Question: I'm designing a new button for an app, I'd like to avoid coding as I have to use the same button style through the app. I added some attributes and it works fine, but when I add a border color (doesn't matter which color) for no reason the border disappears. What is going on?

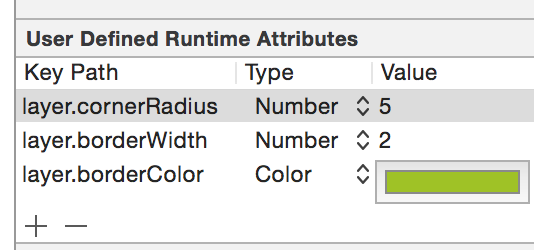
Answer: You can not set some properties of a view's layer through interface builder. You can set a layer's 'borderWidth' and 'cornerRadius' via 'Interface Builder' tool of 'Xcode', but you will not be able to set borderColor using 'Interface Builder' and it's probably because the 'layer.borderColor' wants a 'CGColor' instead of a 'UIColor'. And unfortunately, there's no way to assign a 'CGColorRef' type in 'Interface Builder'.
You can programmatically set the button's border color on its layer as-
'''
[[button layer] setBorderColor:[UIColor redColor].CGColor];
'''